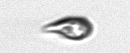
Label: Cryptophyta